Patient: sex M, age 52
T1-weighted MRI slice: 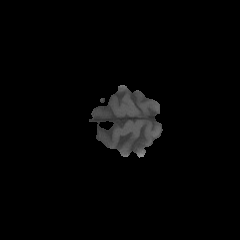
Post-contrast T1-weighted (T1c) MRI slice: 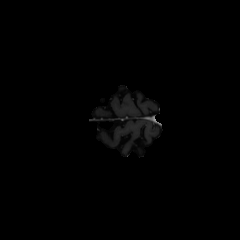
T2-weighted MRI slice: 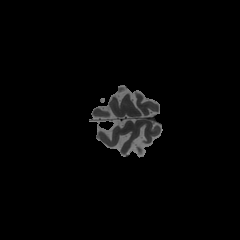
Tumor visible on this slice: no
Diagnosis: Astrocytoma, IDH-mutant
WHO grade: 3